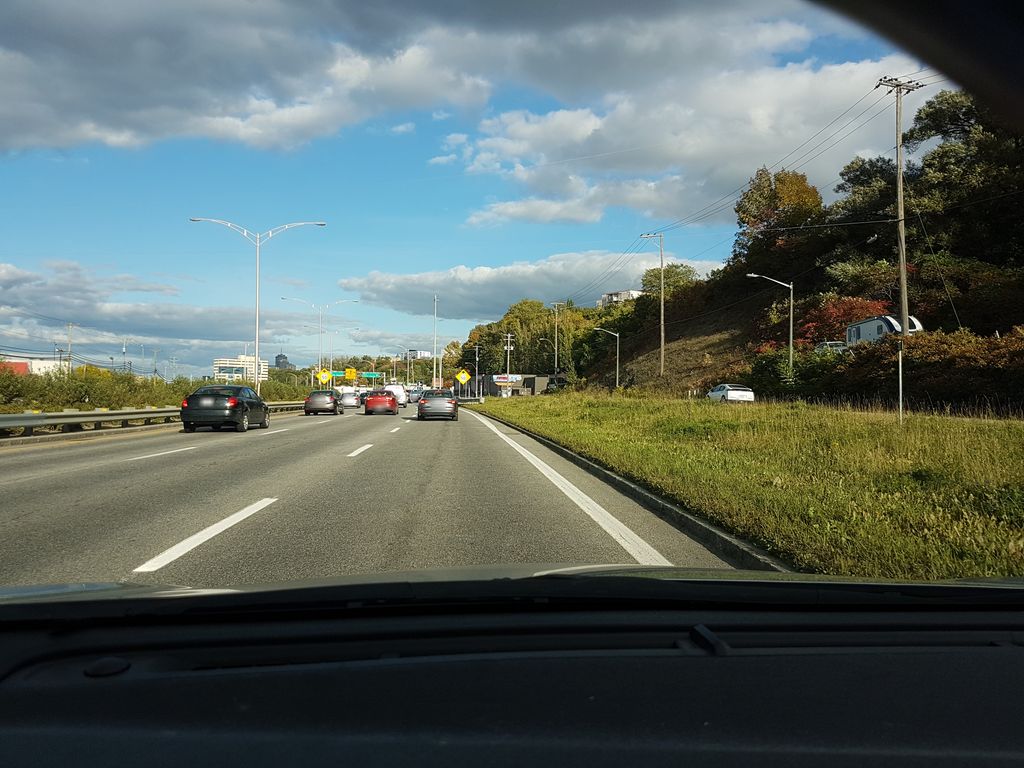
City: quebec_city